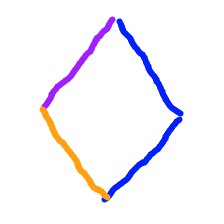
Shape: rhombus